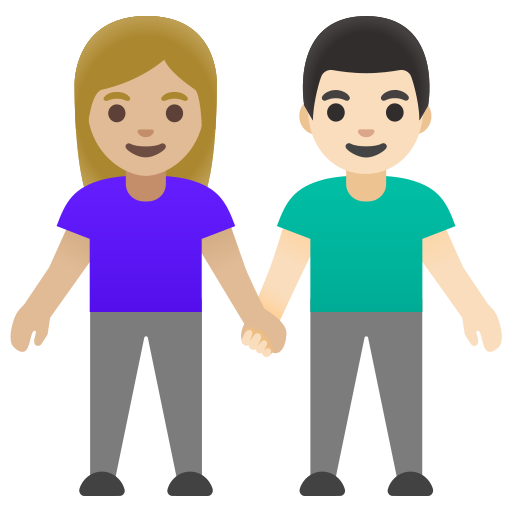
Emoji: 👩🏼‍🤝‍👨🏻